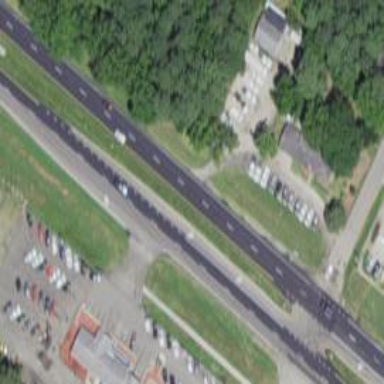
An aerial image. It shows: Asphalt trunk highway.